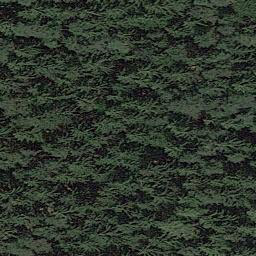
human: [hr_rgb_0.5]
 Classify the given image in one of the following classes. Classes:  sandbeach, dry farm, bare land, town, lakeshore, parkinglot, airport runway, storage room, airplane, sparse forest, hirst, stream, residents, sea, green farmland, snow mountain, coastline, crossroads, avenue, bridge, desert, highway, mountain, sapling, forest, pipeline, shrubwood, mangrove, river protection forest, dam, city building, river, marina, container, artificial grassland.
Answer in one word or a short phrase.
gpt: forest